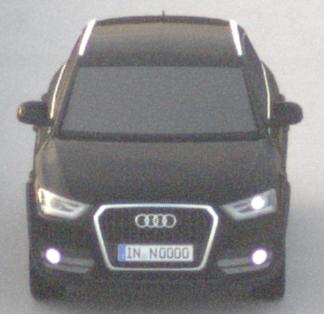
Make: Audi
Model: Q3 1.4 TFSI
Detailed model: Q3 (8U)
Model produced from: 2013/07
Model produced until: 2014/10
Doors: 5
Color: black
Road condition: dry road
Daytime: sunrise or sunset
Contrast: low contrast